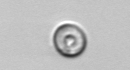
Label: Thalassiosira